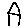
Label: house